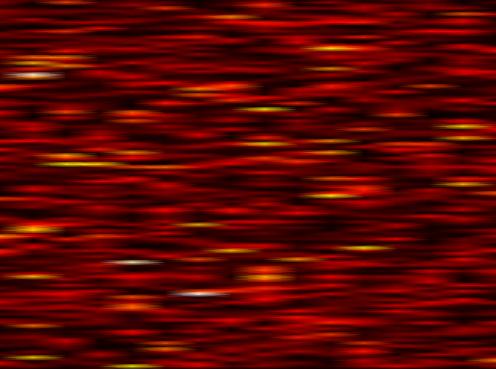
Label: FOFDM